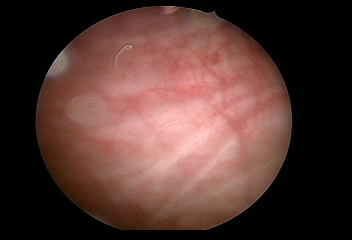
Modality: WLC
Class: Normal mucosa
Bladder cancer association: No